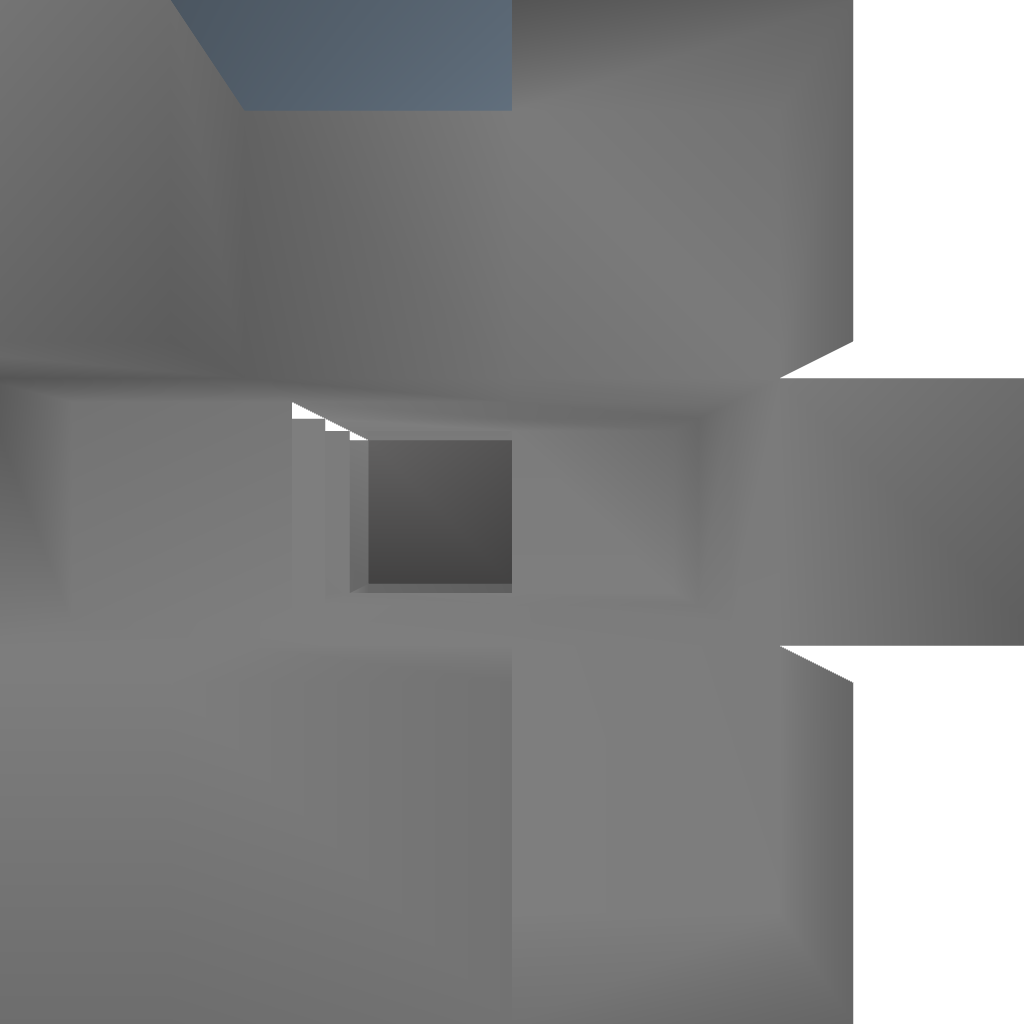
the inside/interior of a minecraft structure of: defense machine